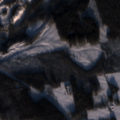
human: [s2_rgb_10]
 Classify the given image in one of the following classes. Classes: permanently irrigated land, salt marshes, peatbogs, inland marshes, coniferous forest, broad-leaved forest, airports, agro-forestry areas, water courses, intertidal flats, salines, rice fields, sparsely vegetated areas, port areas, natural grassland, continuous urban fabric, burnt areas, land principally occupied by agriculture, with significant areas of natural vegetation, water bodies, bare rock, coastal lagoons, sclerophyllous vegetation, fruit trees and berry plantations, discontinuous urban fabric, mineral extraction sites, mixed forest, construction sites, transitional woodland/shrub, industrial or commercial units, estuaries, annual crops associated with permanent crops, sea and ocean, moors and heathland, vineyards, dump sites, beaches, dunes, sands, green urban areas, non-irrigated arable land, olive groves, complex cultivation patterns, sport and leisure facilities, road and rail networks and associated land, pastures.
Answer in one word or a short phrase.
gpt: non-irrigated arable land, coniferous forest, mixed forest, transitional woodland/shrub